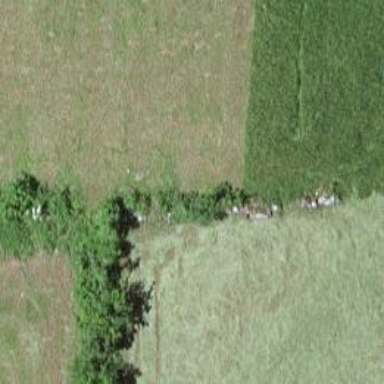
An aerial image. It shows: Dry stone wall barrier.